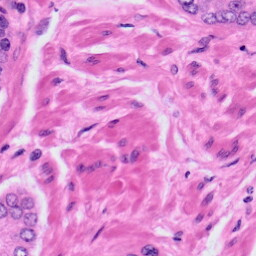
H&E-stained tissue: Prostate